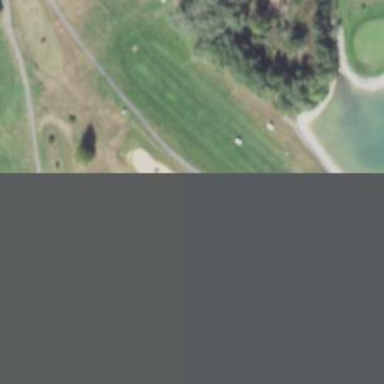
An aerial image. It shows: Sand bunker on golf course.